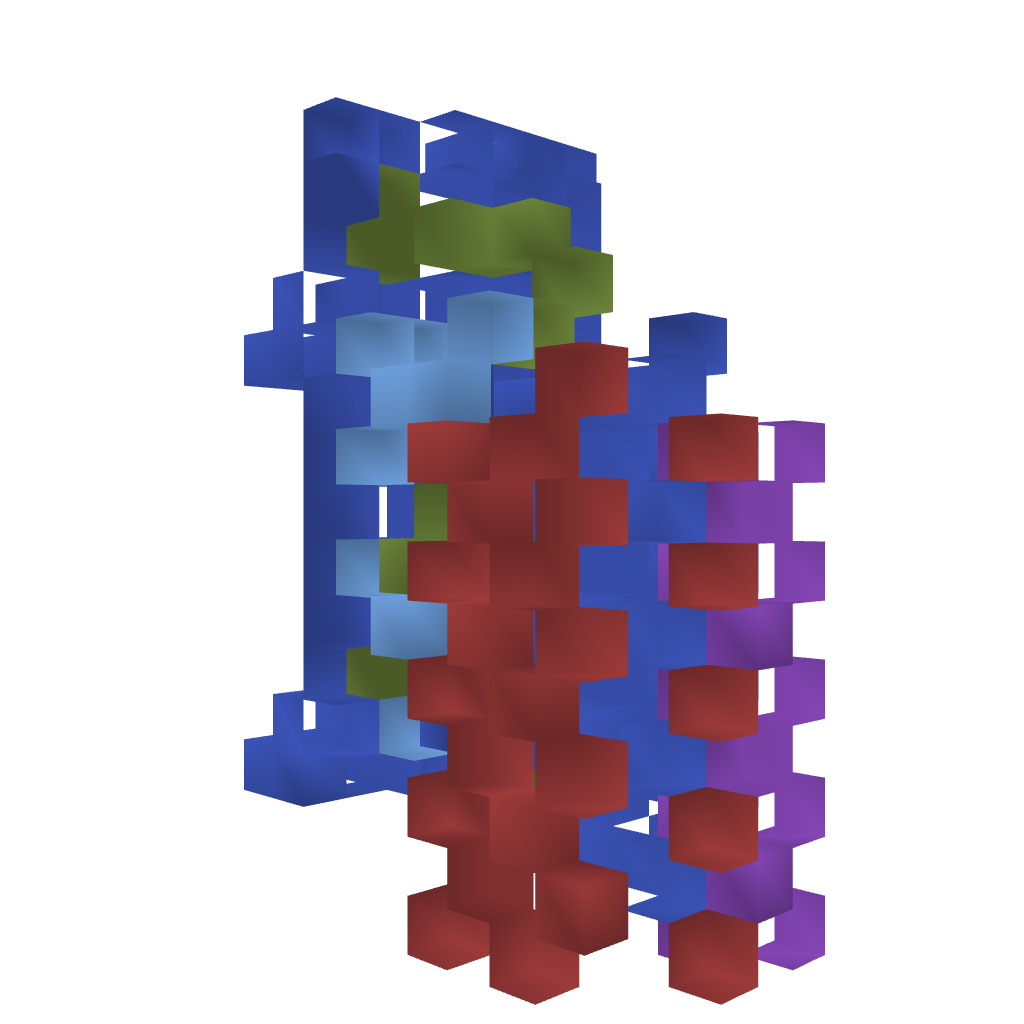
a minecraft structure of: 100% working elevator bad low quality